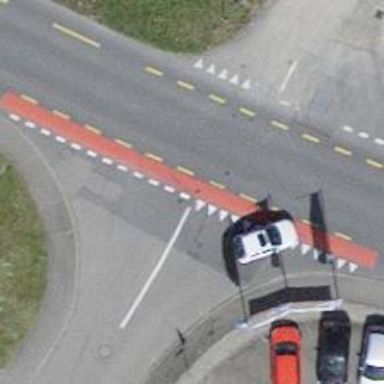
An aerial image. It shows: Road with "give way" sign.